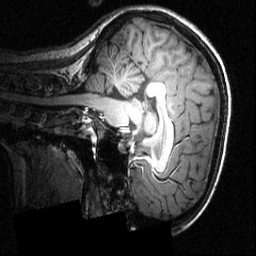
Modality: T1w
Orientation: sagittal
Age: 16
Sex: female
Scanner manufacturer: siemens
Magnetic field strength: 3.951 T
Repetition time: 1.5 s
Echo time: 0.00335 s